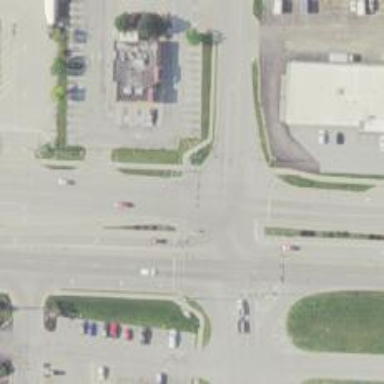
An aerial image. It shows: Traffic island located on footway.